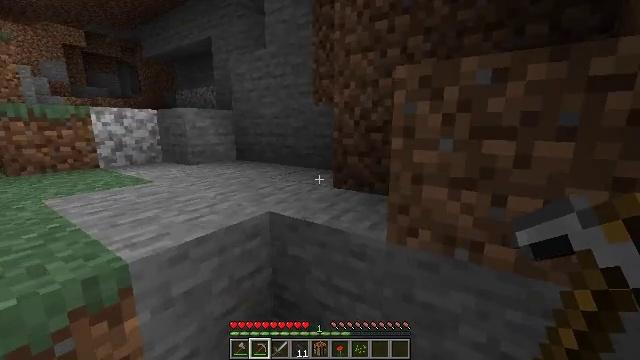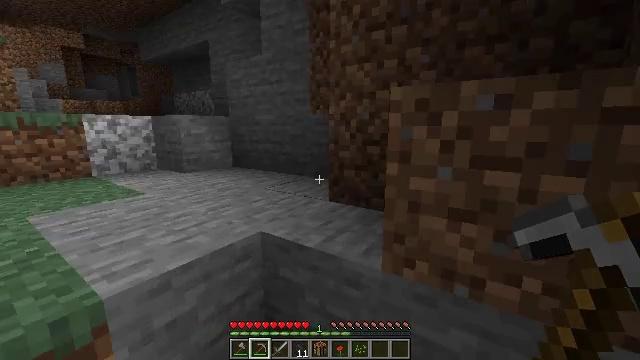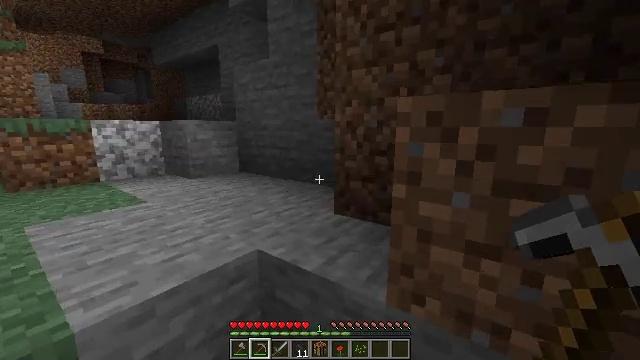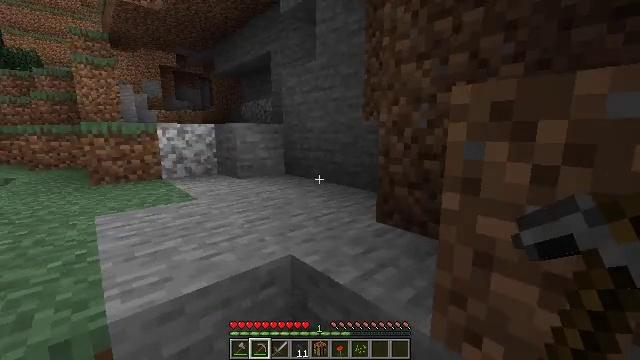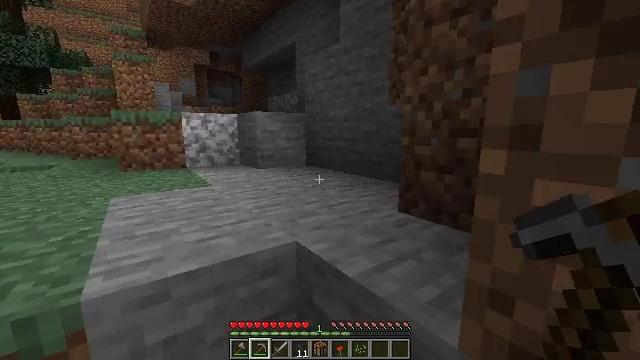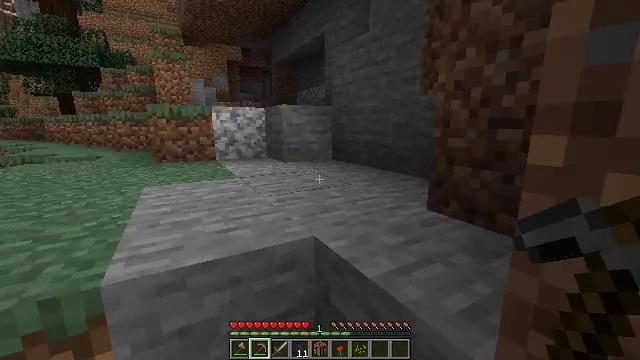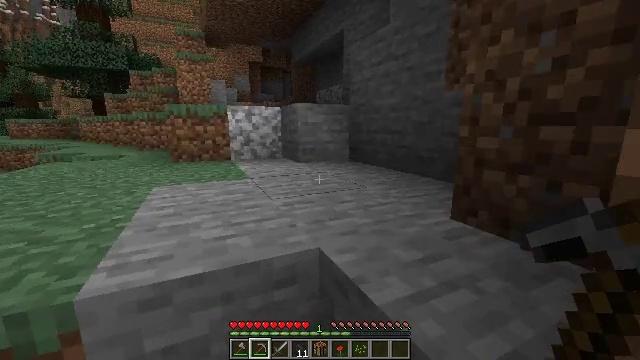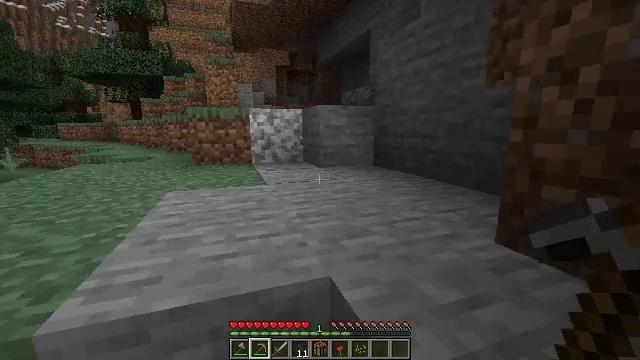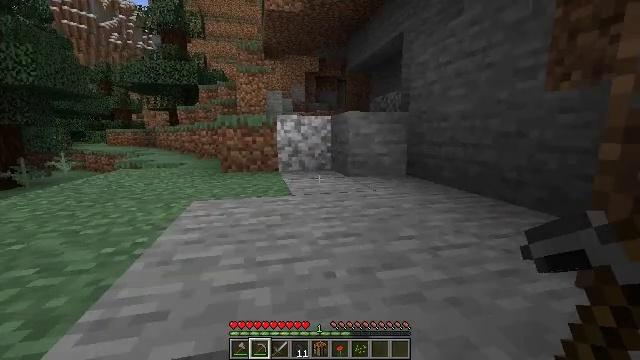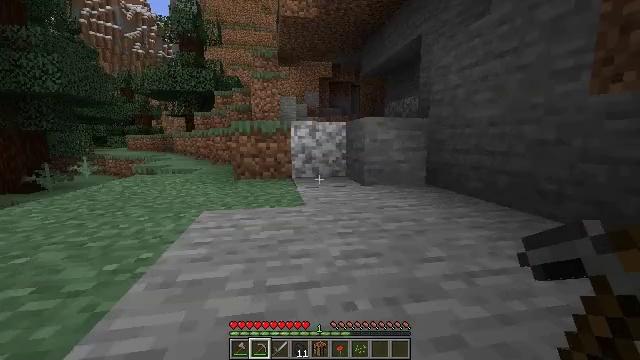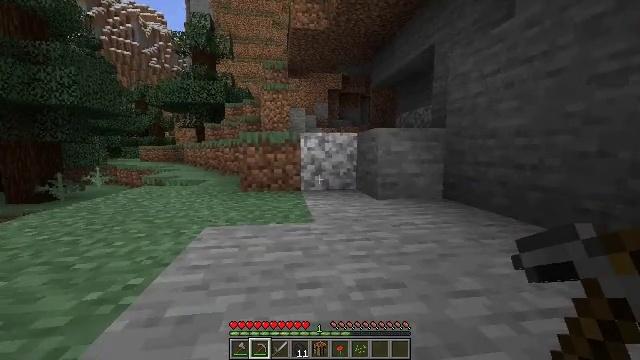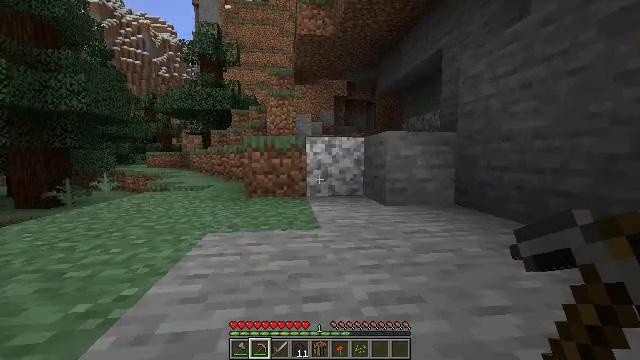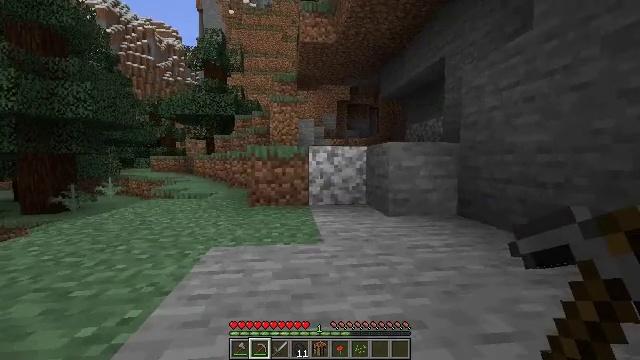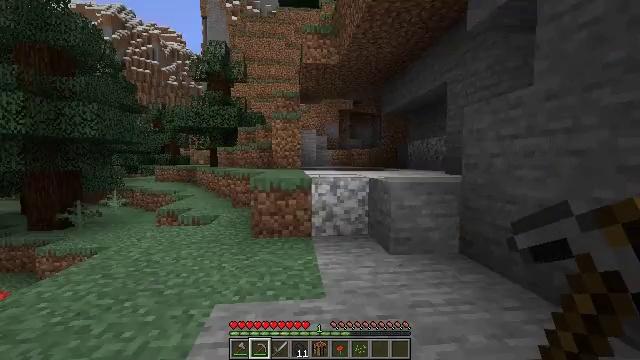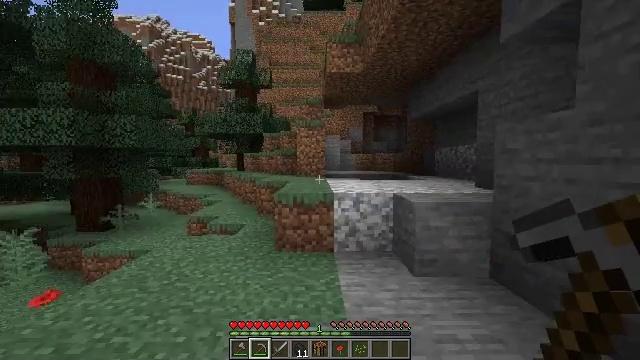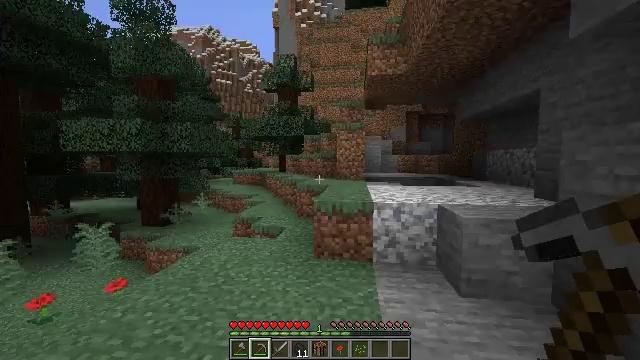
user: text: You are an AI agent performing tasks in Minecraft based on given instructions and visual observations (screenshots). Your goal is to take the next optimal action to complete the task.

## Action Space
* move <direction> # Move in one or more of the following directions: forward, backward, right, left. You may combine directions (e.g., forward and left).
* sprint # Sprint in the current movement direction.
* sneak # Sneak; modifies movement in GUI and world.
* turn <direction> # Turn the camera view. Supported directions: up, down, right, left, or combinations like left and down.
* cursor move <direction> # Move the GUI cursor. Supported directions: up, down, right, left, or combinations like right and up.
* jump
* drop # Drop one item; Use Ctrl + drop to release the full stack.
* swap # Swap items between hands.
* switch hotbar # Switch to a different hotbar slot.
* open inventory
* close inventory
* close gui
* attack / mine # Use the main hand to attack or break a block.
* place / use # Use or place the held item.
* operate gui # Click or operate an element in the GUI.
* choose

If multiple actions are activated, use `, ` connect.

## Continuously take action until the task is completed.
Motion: motion action
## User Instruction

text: Attack the large fern to gather it.
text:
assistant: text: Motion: move forward, jump
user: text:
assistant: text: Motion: move forward, turn left, jump
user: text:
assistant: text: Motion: move forward, turn left, jump
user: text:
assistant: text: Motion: move forward, turn left
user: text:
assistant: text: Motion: move forward, turn left and down
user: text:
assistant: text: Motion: move forward, turn left
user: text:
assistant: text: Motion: move forward, turn left
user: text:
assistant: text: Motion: move forward, turn left and up
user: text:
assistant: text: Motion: move forward, turn left and up
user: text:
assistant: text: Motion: move forward, turn left and up
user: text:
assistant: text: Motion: move forward, turn left and up
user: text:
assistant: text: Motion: move forward, jump
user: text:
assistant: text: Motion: move forward, jump
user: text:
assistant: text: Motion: move forward, turn left, jump
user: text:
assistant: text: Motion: move forward, turn left
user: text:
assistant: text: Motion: move forward, turn left
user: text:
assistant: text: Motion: move forward, turn left
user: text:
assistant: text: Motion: move forward, turn left
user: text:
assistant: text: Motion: move forward, turn left
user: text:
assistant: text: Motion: move forward, turn left and down
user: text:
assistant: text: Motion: move forward, turn left and down
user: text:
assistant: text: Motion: move forward, turn left and down
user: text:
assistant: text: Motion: move forward, turn left and up
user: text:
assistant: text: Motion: move forward, turn left and up
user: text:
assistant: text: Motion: move forward
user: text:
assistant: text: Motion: move forward
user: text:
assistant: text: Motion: move forward
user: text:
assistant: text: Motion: move forward, sprint
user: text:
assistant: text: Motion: move forward, sprint
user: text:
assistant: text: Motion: move forward, sprint, turn left and down